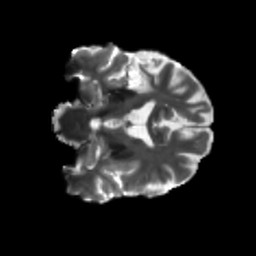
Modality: T2w
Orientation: coronal
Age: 58
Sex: male
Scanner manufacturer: siemens
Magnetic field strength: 3 T
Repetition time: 5.47 s
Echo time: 0.0854 s